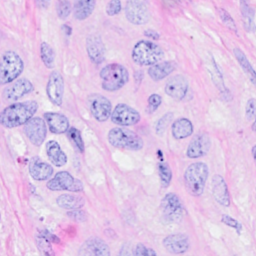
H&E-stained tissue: Breast